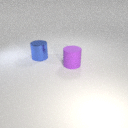
large blue metal cylinder to the left of large purple rubber cylinder